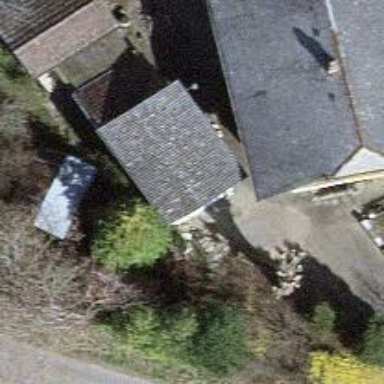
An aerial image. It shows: Garage building.